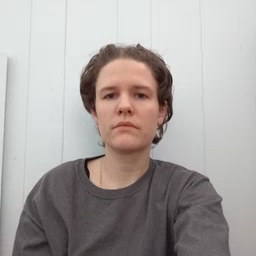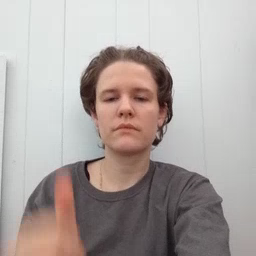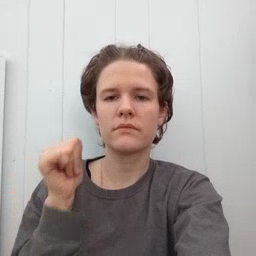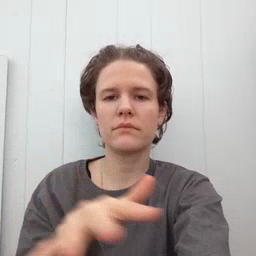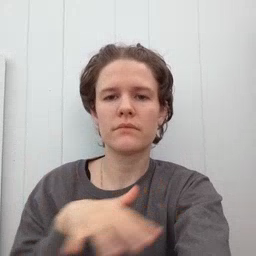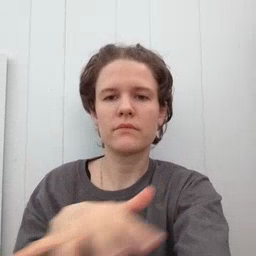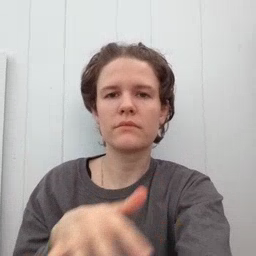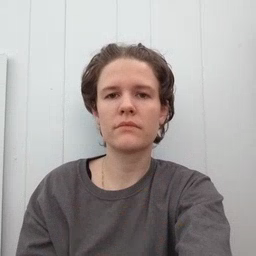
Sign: backyard